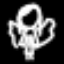
Label: angel